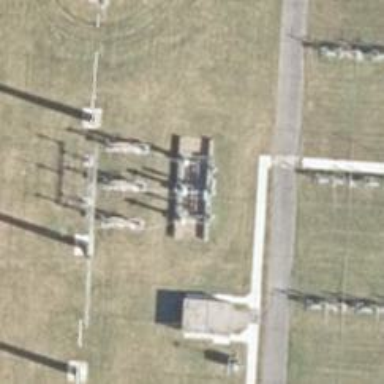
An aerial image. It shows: Outdoor switch with 3 cables.